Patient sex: M
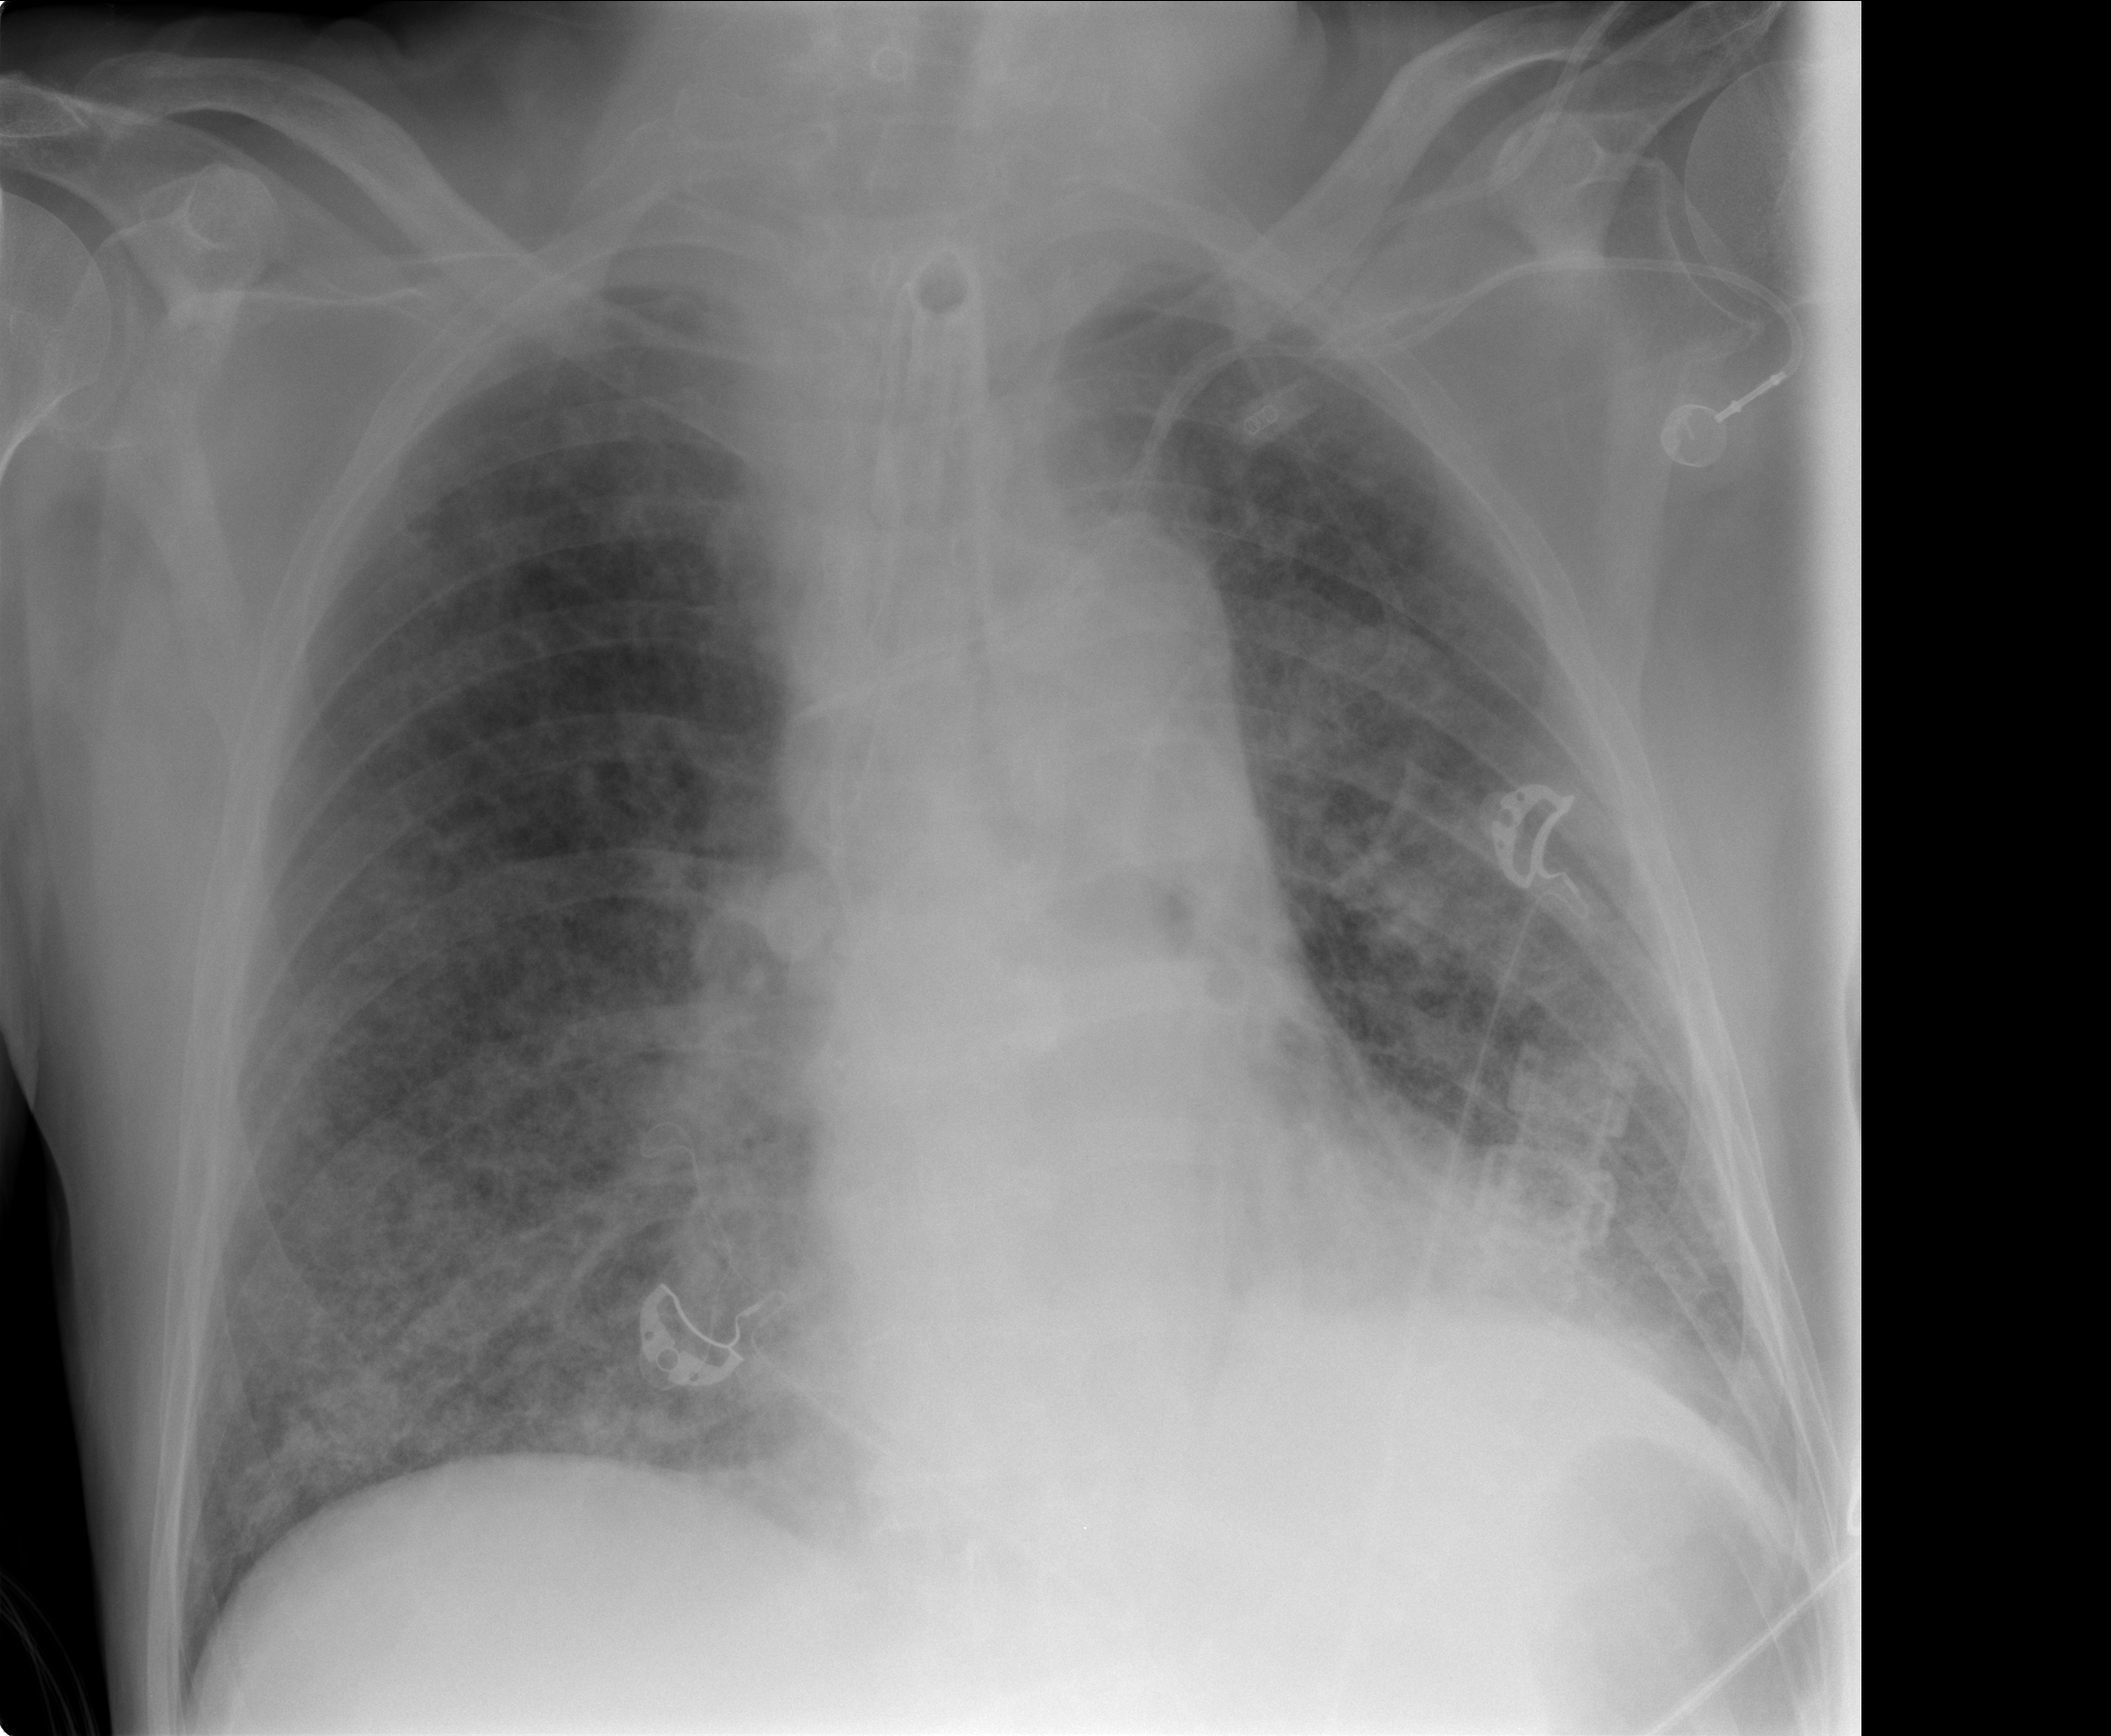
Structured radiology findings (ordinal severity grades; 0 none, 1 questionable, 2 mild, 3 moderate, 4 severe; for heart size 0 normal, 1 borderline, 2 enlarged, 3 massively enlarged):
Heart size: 0
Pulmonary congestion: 0
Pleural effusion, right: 0
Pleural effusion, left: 0
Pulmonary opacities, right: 3
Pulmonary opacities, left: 3
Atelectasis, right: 0
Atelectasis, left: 2